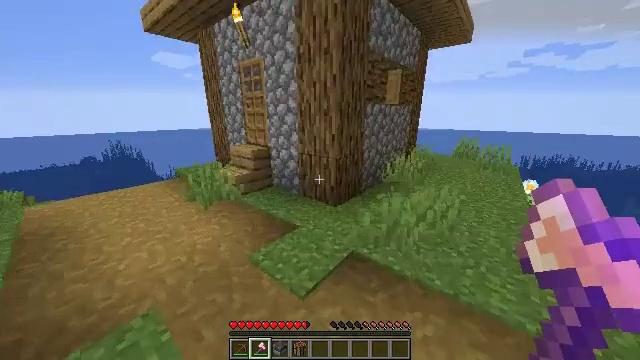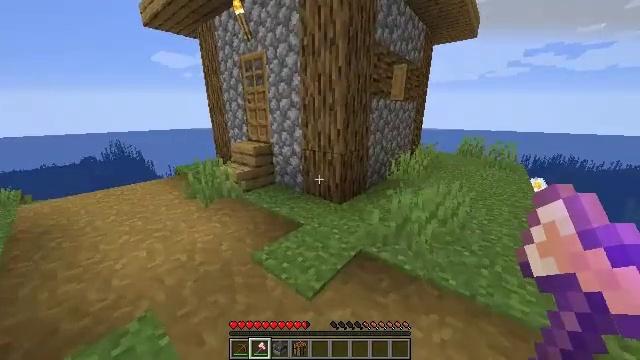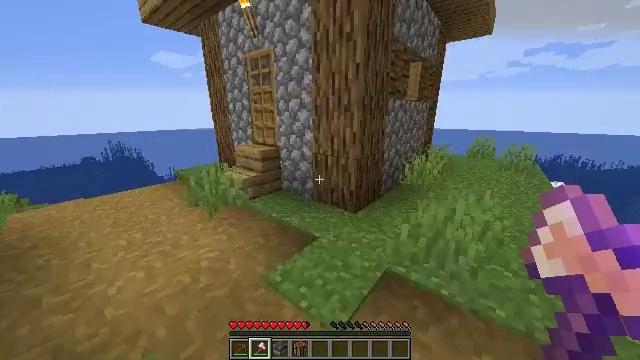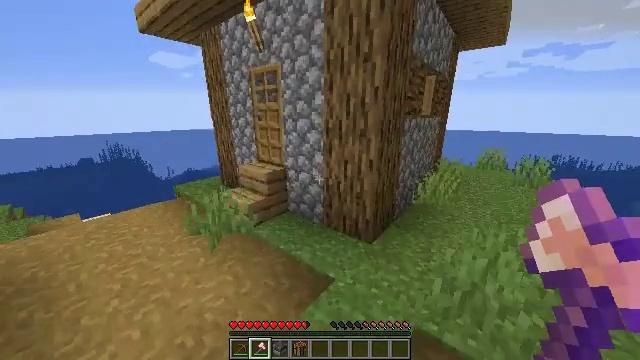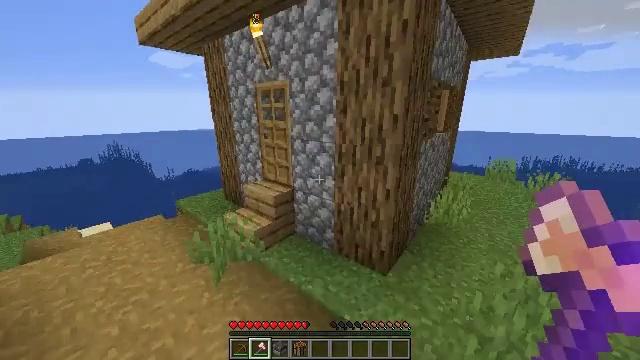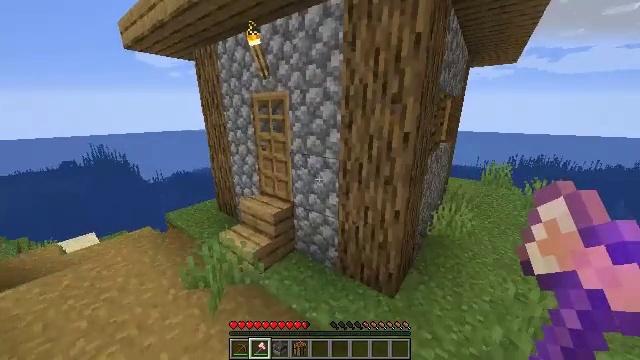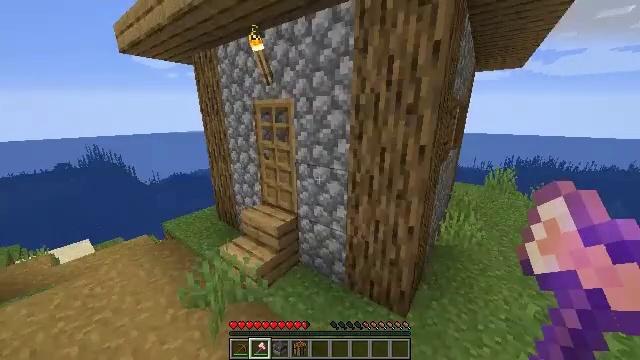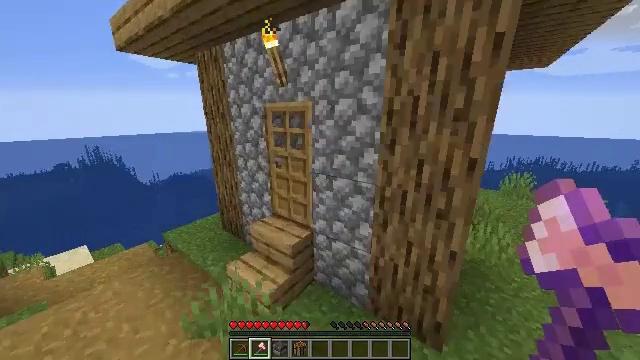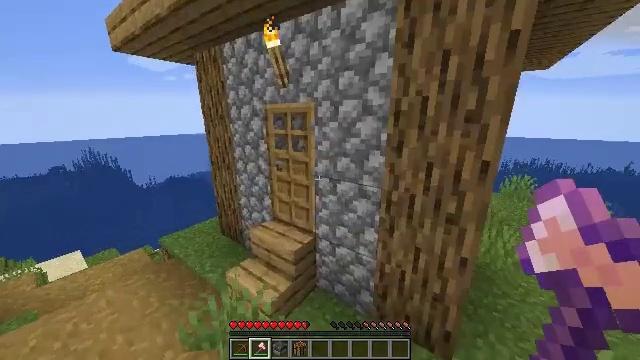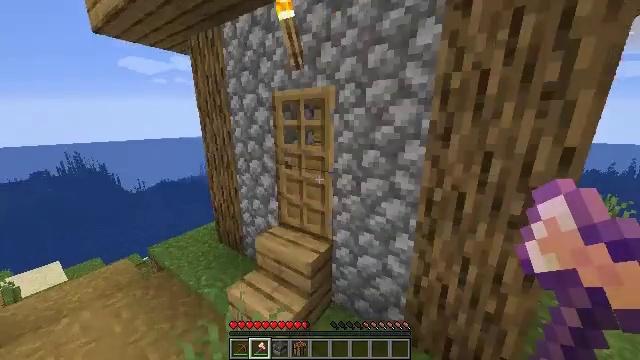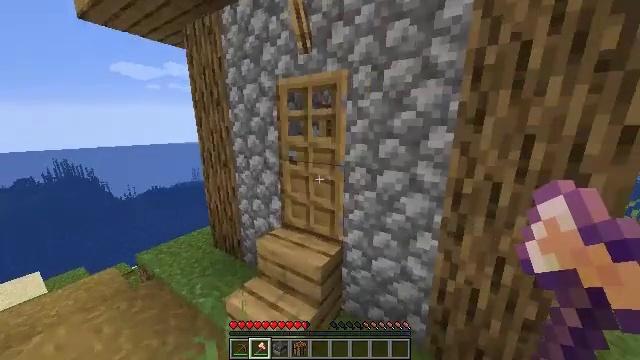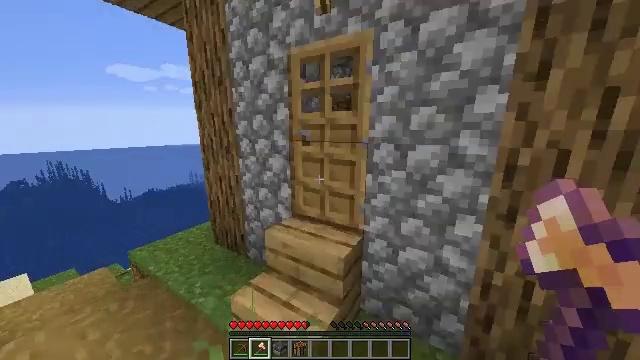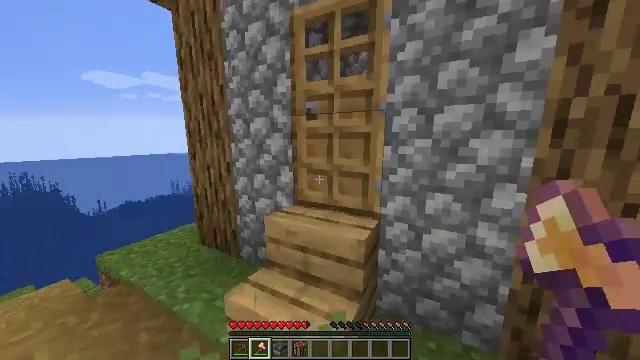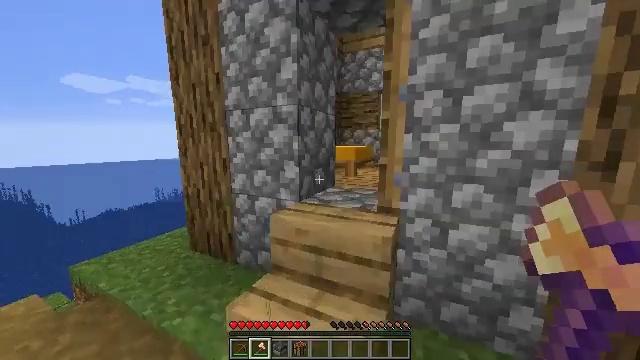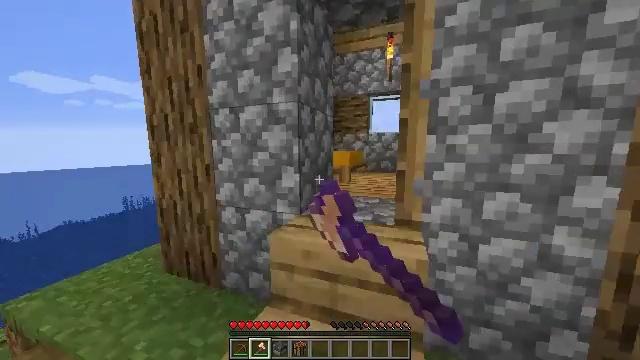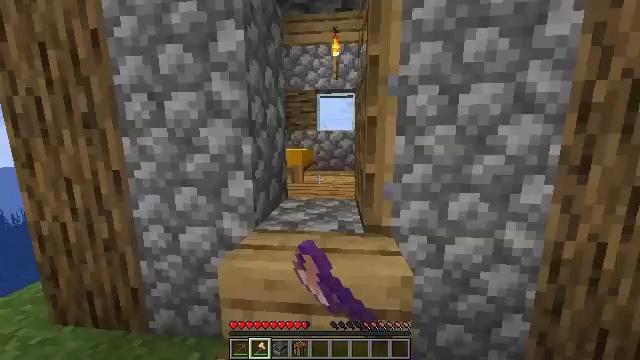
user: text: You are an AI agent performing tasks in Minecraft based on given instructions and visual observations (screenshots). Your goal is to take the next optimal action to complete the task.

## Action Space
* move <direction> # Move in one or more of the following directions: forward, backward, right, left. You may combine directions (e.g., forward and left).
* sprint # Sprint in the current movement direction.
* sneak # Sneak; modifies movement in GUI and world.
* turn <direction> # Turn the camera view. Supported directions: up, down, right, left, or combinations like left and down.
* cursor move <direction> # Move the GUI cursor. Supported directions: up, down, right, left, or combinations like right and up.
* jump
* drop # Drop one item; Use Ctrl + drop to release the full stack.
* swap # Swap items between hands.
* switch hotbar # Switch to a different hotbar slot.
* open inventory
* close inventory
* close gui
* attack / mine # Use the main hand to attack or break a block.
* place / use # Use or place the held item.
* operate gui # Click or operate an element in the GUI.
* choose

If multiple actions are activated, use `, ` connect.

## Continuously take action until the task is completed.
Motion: motion action
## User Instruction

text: Break the blast furnace block.
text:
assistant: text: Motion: move forward and move left, jump
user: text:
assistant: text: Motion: move forward and move left, jump
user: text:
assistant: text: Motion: move forward and move left, jump
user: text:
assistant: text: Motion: move forward and move left
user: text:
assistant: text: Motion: move forward and move left, turn right
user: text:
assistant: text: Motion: move forward and move left
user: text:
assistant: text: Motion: move forward and move left
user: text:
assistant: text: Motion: move forward and move left
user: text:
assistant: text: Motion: move forward and move left, turn right
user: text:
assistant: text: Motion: move forward and move left, turn right and up
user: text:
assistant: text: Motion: move forward and move left
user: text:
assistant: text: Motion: move forward and move left, turn right and up
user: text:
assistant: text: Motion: move forward, turn right and up, use / place
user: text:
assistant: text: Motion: move forward, turn right and up, use / place
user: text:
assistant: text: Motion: move forward, turn right
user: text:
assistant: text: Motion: move forward and move right, turn right and down
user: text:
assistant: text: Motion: move forward and move right, turn right and down
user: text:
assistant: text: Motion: move forward and move right, turn right and down
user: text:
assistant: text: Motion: move forward and move right, turn right and down
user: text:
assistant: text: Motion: move forward, turn right and down
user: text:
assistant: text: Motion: move forward, turn right and down
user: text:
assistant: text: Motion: move forward, turn down
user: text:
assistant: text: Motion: move forward, turn down
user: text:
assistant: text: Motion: move forward and move left, turn down
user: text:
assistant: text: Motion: move forward and move left
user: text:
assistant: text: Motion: move forward and move left
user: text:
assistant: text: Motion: move left
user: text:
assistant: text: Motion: move left
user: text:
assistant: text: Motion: move left
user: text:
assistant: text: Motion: move left